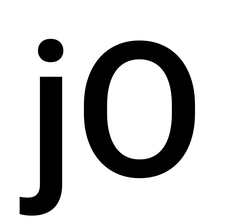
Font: Roboto_Medium